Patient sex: F
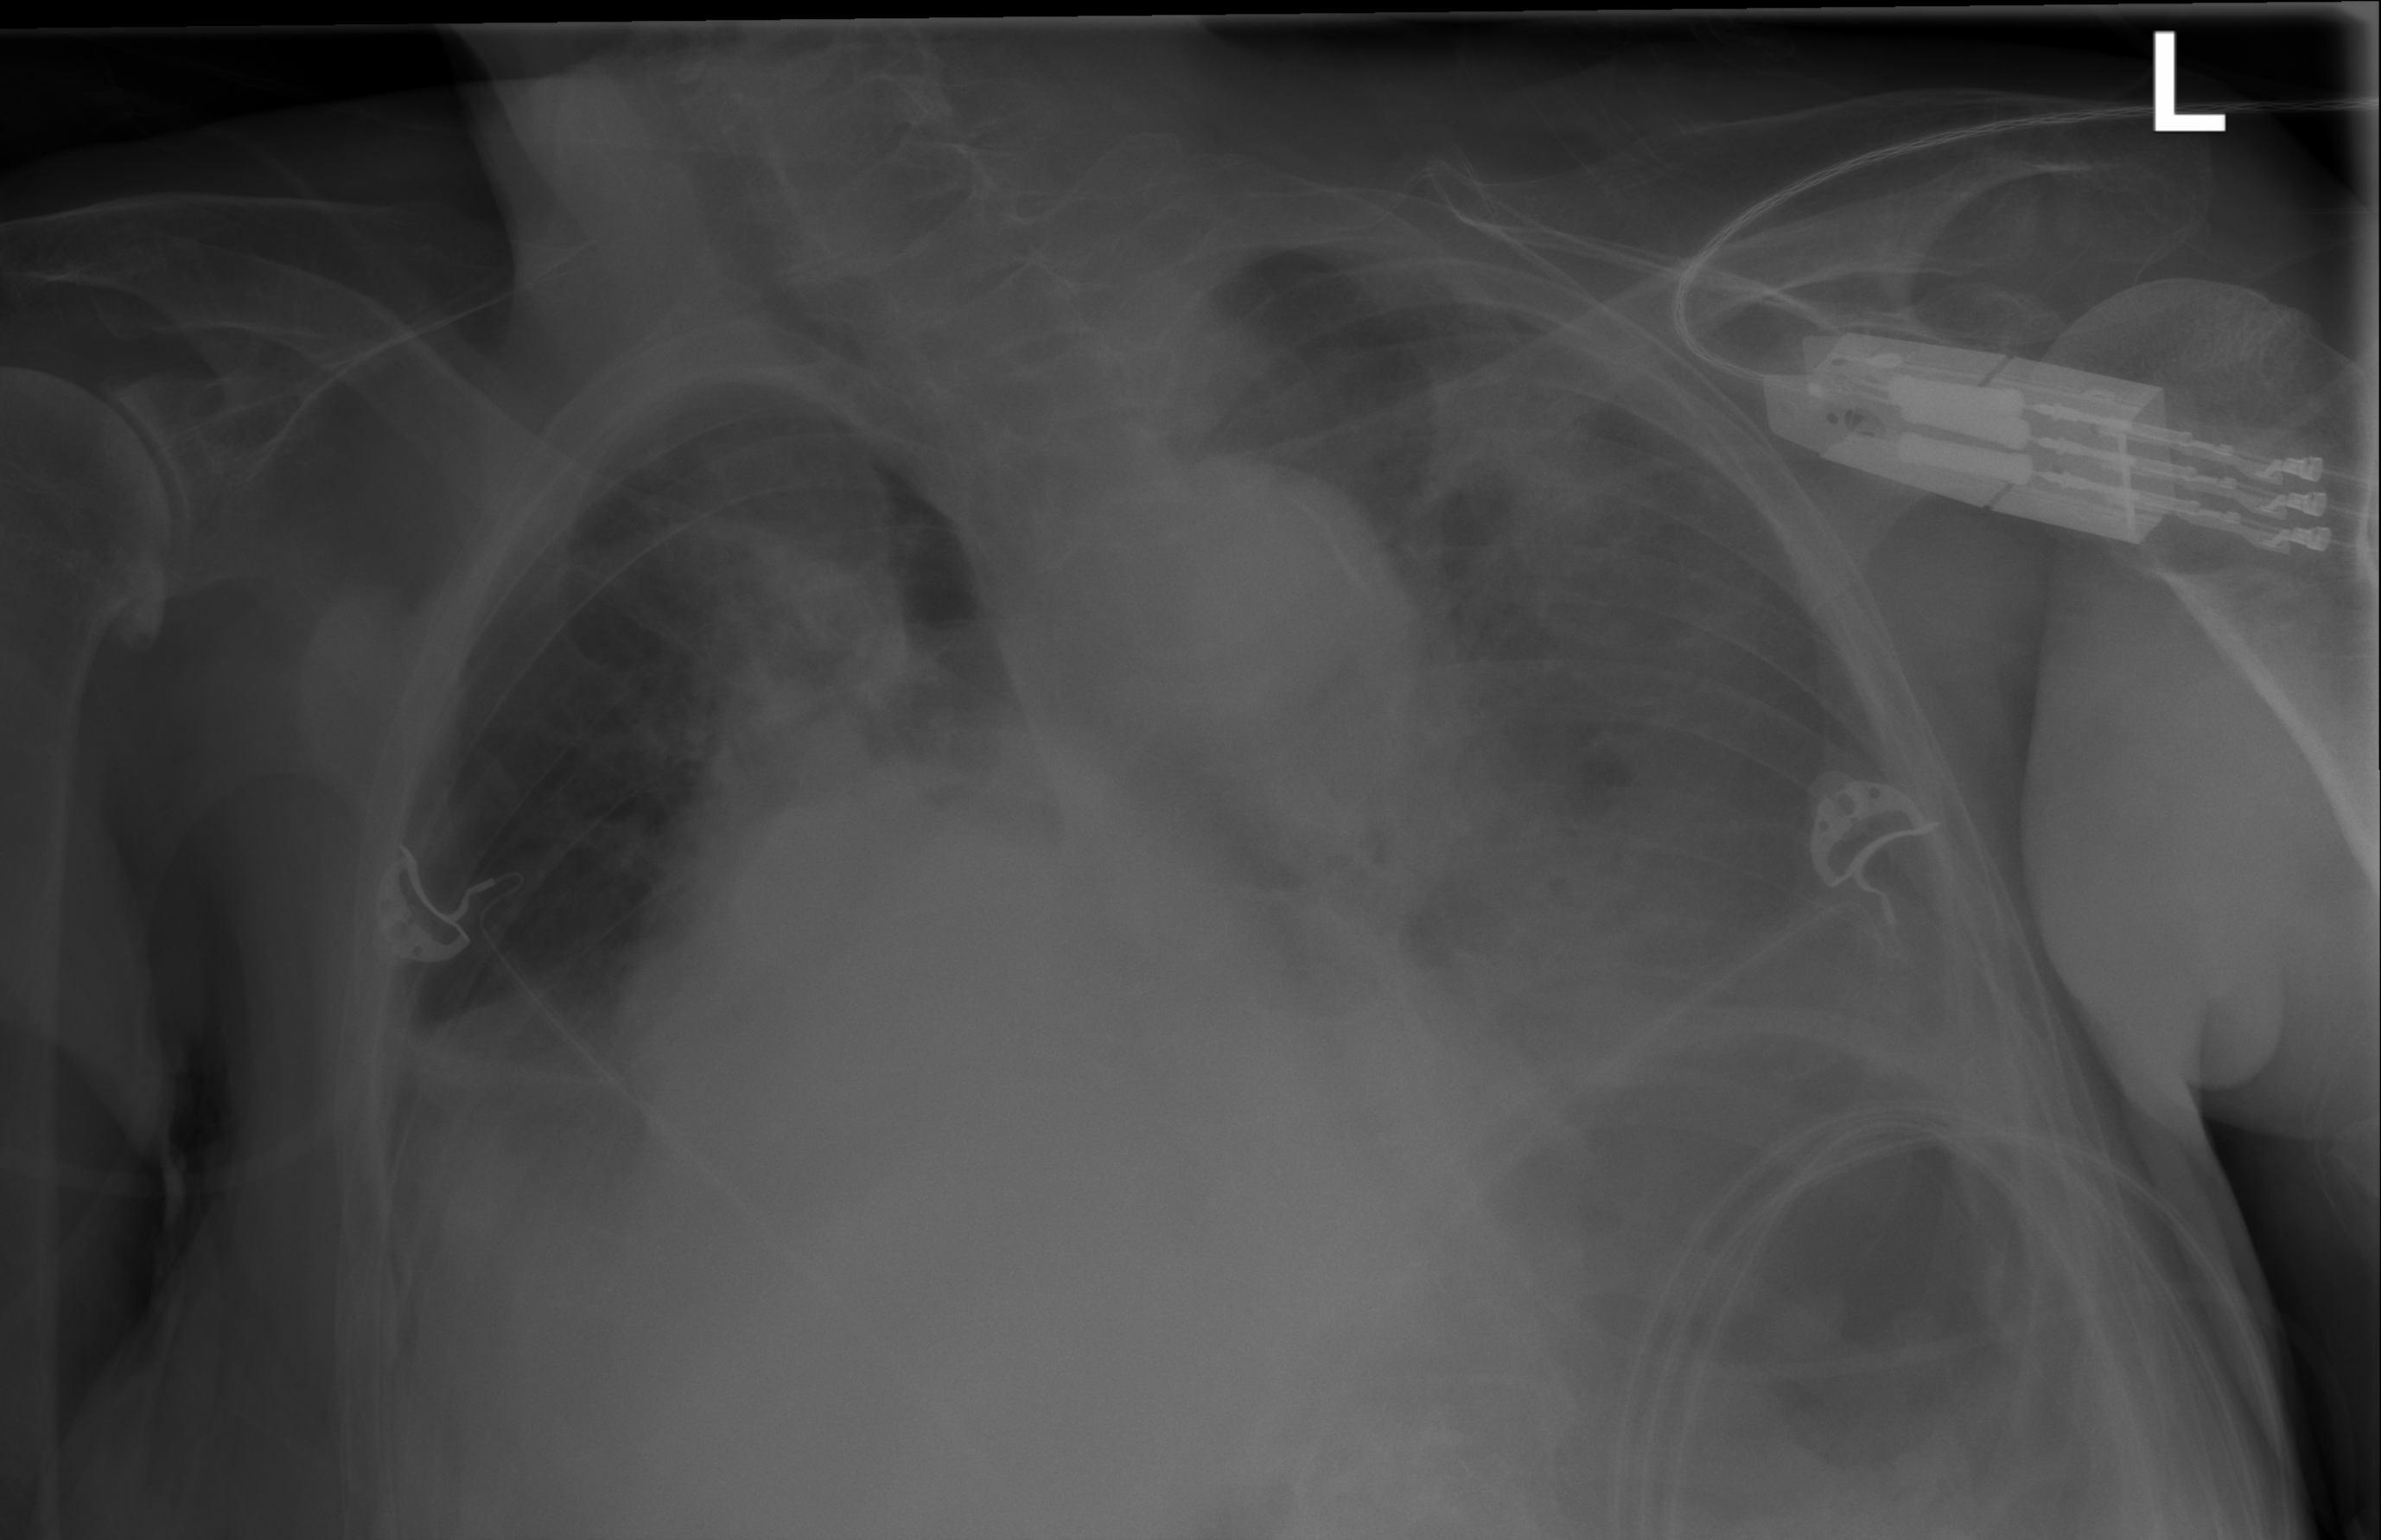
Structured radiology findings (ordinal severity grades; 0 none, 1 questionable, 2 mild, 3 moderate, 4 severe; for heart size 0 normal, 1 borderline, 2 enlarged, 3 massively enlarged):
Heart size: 2
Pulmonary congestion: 2
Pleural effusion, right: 0
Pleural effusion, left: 2
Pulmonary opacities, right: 0
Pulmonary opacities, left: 2
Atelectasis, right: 2
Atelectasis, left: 2